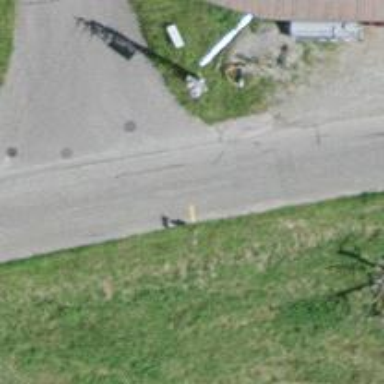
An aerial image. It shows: Bus stop with platform for public transport.